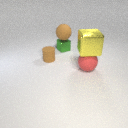
small brown rubber cylinder to the left of small green metal cube